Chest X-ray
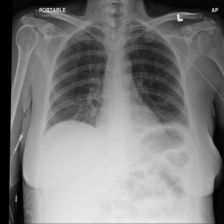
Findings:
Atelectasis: negative
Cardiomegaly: negative
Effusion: negative
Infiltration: negative
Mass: negative
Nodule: negative
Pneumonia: negative
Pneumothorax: negative
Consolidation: negative
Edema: negative
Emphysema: negative
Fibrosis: negative
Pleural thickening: negative
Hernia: negative